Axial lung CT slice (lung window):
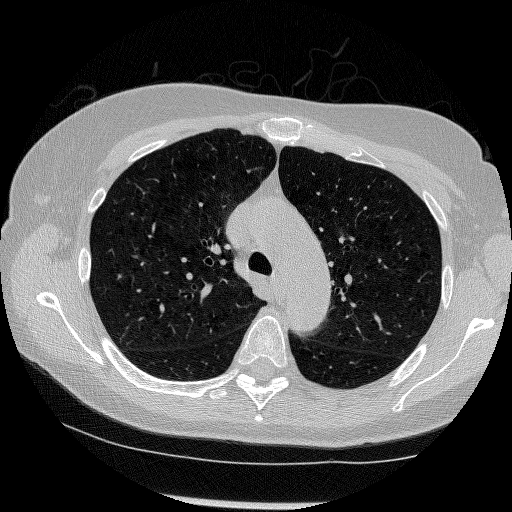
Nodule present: no